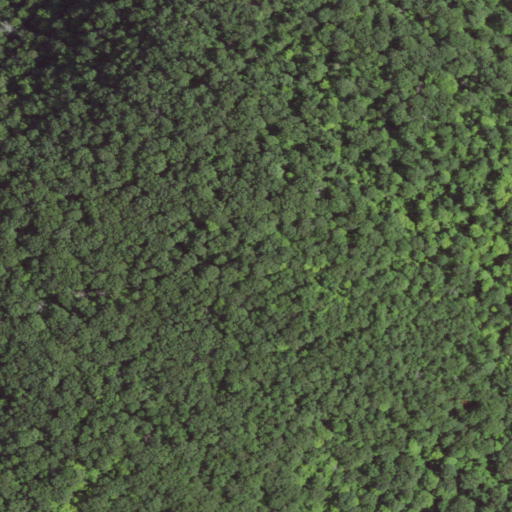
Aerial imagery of mountain in New York named Leather Hill containing only deciduous forest